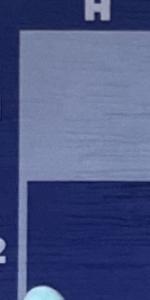
Label: Empty